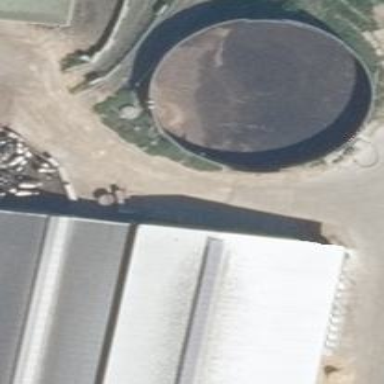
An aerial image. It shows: Storage tank created as man-made structure.